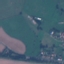
Label: Pasture